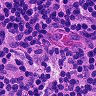
Metastatic tissue present: no